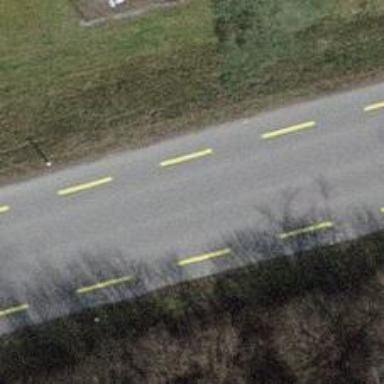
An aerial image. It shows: Primary highway with dedicated lane for cyclists.